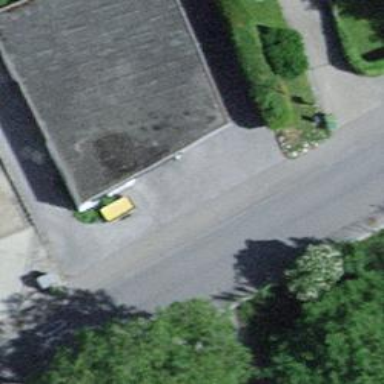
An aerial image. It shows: Bus stop with platform for public transport.